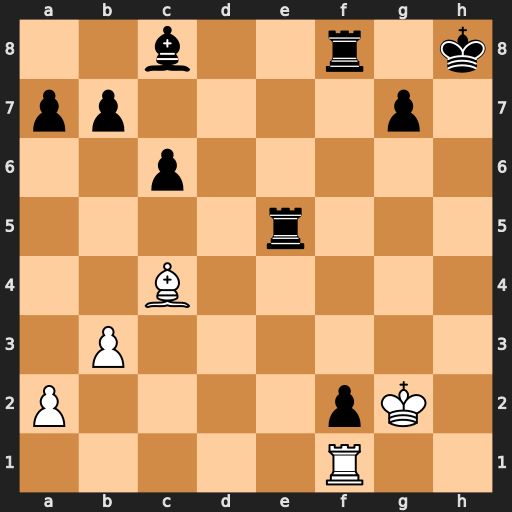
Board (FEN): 2b2r1k/pp4p1/2p5/4r3/2B5/1P6/P4pK1/5R2
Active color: w
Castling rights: -
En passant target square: -
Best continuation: Rh1+ Bh3+ Rxh3+ Rh5 Rxh5#